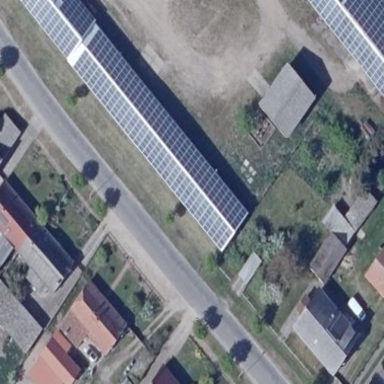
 generating electricity through photovoltaic methods."